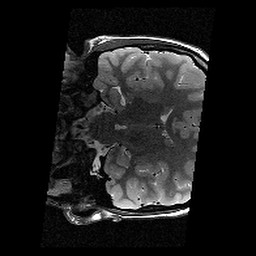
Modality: T2w
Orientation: coronal
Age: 12
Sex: female
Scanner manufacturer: siemens
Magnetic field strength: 3 T
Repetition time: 9.23 s
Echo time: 0.067 s